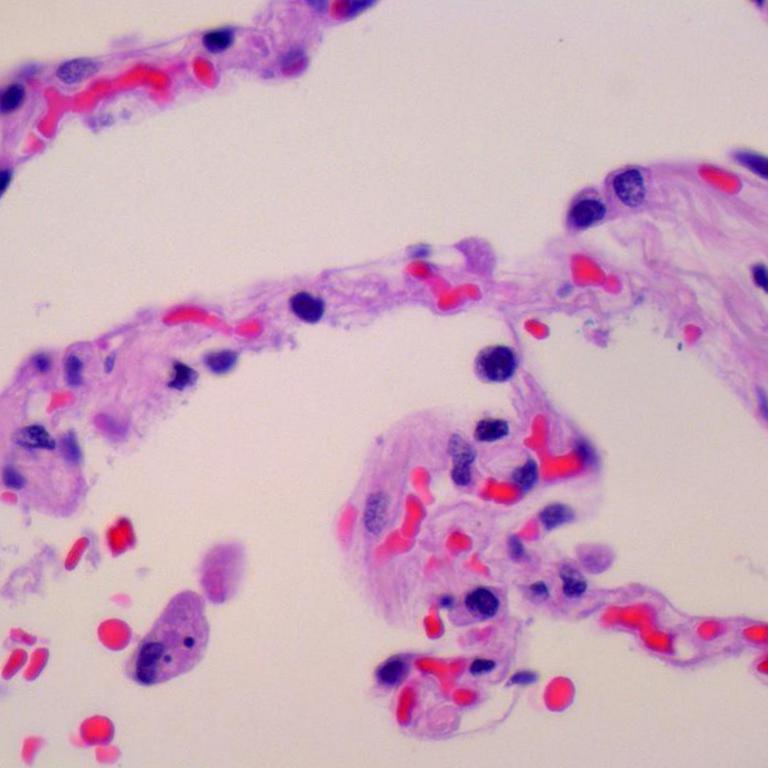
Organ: lung
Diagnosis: benign